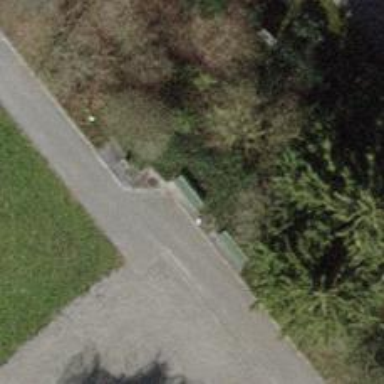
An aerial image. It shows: Bench.